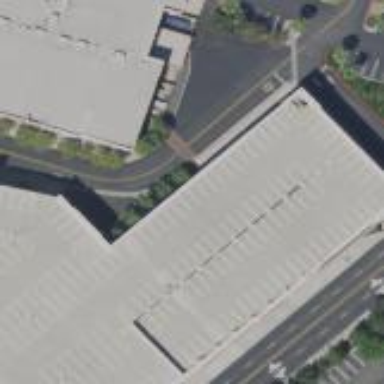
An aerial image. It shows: Multi-storey garage building used for parking.